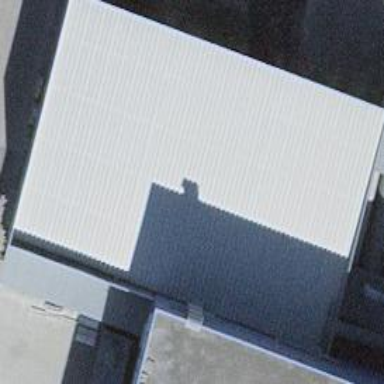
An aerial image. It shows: Industrial building.